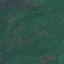
Land use / land cover: Forest